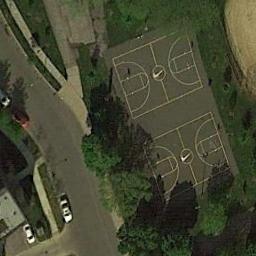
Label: basketball_court